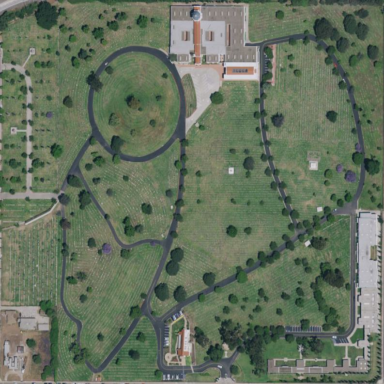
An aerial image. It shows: Cemetery.